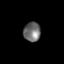
Tissue: prostate
Cell type: T cells
Senescence score: 0.7082
Nuclear area (px): 328
Mean DAPI intensity: 108.049